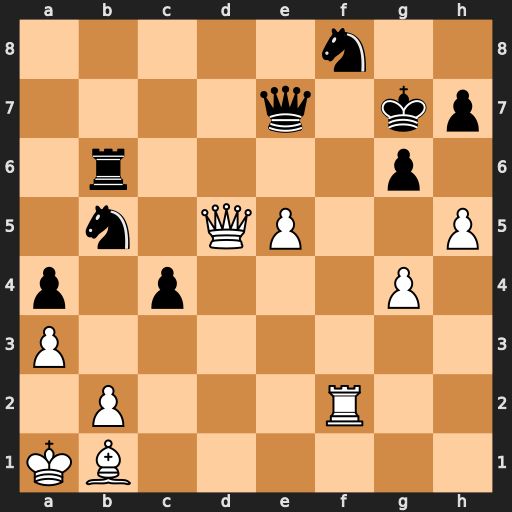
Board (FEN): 5n2/4q1kp/1r4p1/1n1QP2P/p1p3P1/P7/1P3R2/KB6
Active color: w
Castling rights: -
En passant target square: -
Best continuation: h6+ Kxh6 Rf7 Qxf7 Qxf7